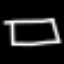
Label: square